Field crop: tomato
Growth stage: 1
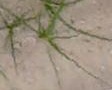
Species: cyperus